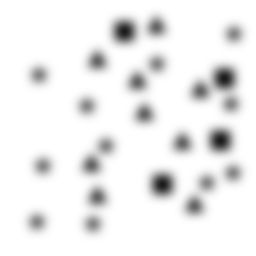
Squares: 4
Triangles: 9
Stars: 11
Total shapes: 24